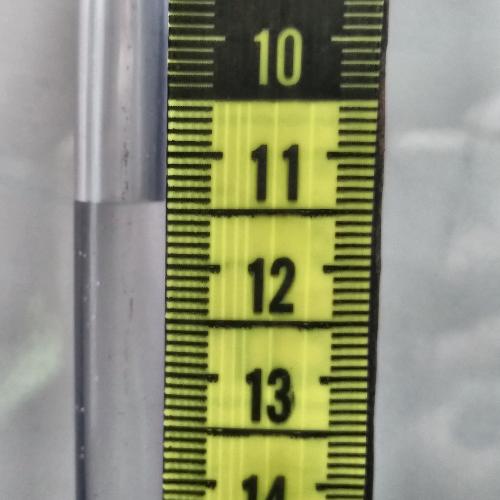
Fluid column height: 11.4 cm